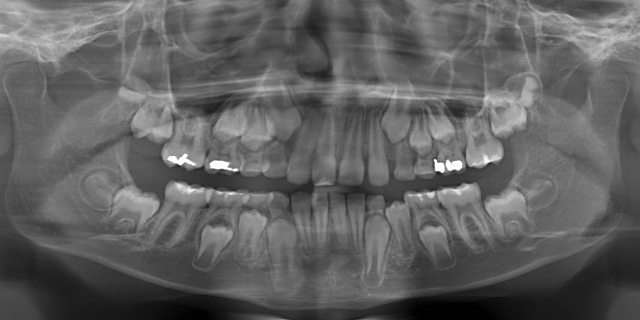
child